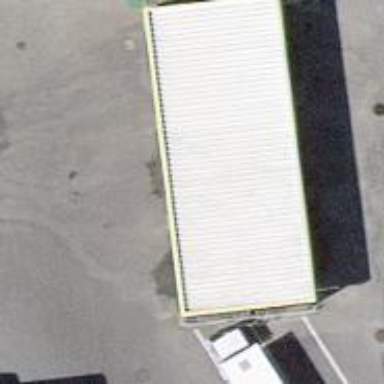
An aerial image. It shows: Car wash facility.